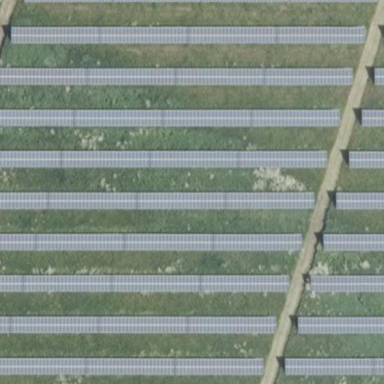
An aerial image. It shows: Solar power generator using photovoltaic panels.